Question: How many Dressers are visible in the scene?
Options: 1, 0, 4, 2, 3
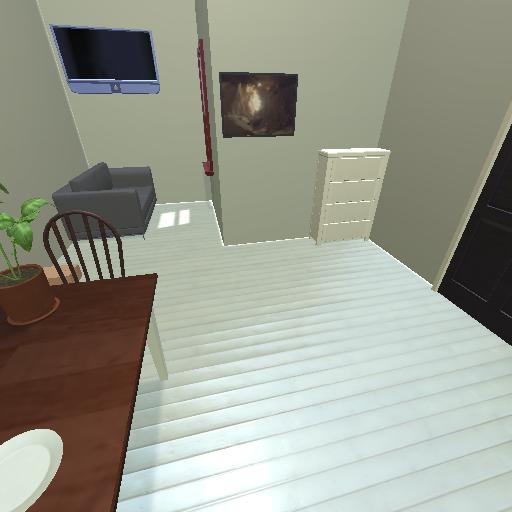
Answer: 1